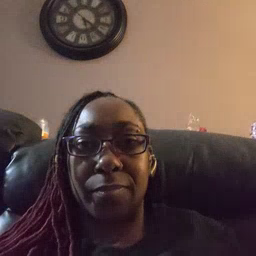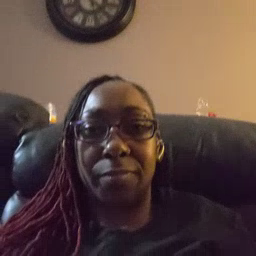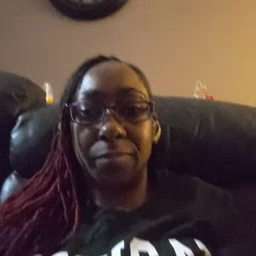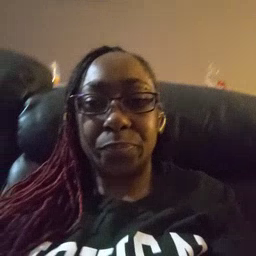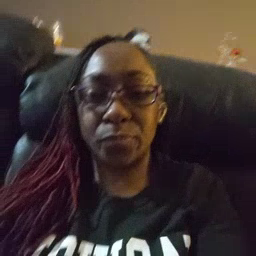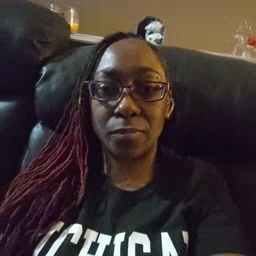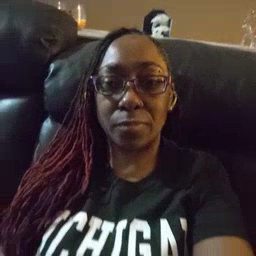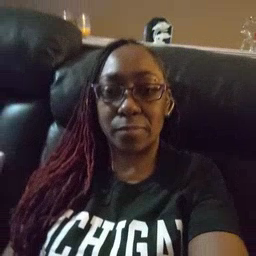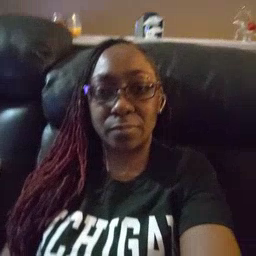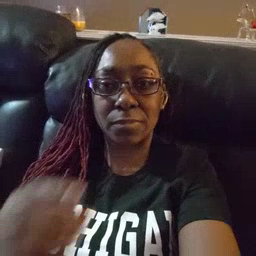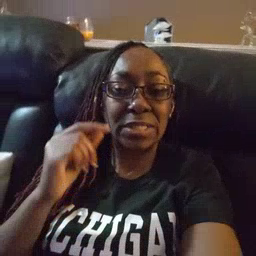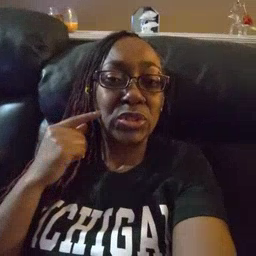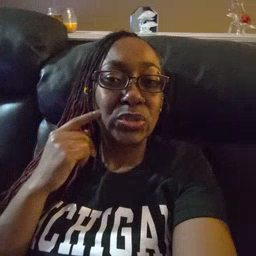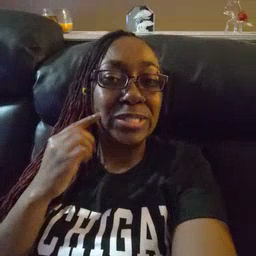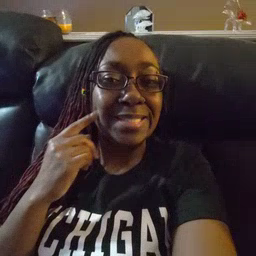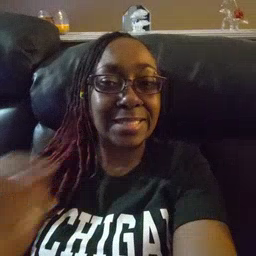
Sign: cheek